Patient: sex M, age 19
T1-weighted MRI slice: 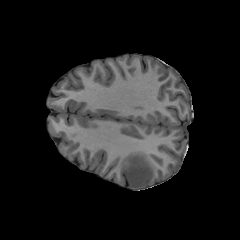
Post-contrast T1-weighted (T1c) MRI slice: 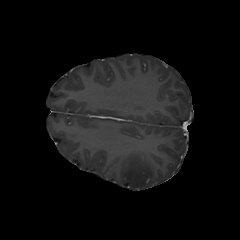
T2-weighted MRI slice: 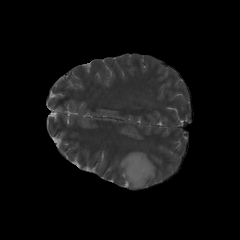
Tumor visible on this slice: yes
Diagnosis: Oligodendroglioma, IDH-mutant, 1p/19q-codeleted
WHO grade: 3